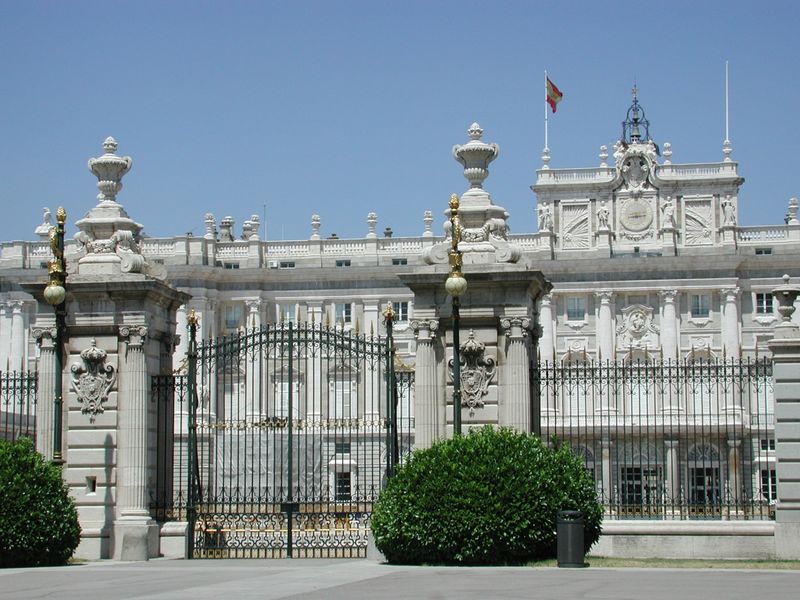
Titel: Palacio Real
Künstler: Filippo Juvarra
Standort: Madrid, Palacio Real (EU - E); Madrid (EU - E)
Schlagwörter: grün, fenster, säulen, weiss, dach, gebäude, zaun, barock, busch, büsche, gitter, gold, fassade, fahne, metall, vasen, tor, foto, eisen, palast, balustrade, schloß, ballustrade, königspalast, madrid, schmiedeisen, schl´ß